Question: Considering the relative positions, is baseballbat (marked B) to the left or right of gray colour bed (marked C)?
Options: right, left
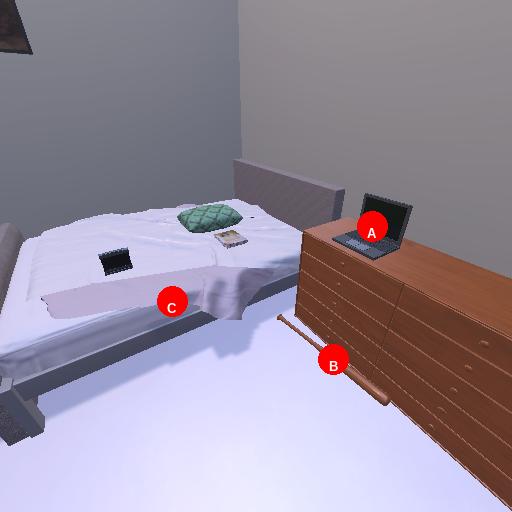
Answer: right